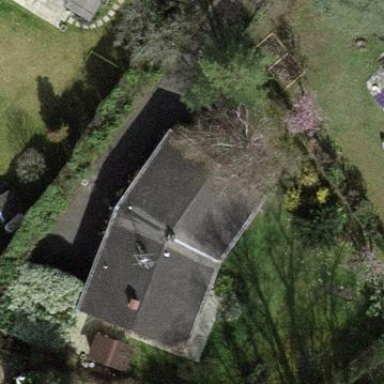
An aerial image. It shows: Garden enclosed by fence.